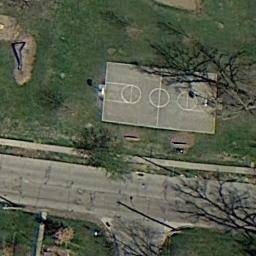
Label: basketball_court